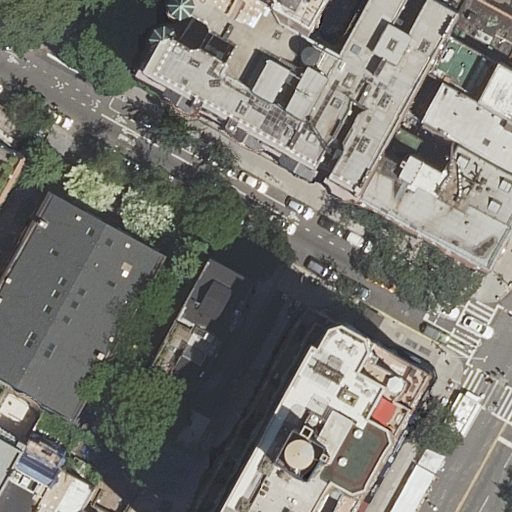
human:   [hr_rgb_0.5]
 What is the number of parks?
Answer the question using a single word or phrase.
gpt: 1

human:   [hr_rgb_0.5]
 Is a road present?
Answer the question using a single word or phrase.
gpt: yes

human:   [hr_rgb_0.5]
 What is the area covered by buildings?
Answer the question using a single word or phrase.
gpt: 4214m2

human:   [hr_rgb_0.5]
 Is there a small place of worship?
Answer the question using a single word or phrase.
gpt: yes

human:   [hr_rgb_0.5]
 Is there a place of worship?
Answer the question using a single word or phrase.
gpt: yes

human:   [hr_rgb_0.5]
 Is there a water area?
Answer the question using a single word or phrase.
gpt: no

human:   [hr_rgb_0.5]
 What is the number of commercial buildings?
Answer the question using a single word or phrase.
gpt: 0

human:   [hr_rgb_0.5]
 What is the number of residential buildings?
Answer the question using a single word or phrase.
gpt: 15

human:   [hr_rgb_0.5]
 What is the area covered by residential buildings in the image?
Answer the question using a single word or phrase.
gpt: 4135m2

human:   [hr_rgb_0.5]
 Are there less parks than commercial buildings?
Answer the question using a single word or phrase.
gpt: no

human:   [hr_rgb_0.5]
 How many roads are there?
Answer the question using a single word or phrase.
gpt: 4

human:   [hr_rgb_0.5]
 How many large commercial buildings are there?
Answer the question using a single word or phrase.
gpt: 0

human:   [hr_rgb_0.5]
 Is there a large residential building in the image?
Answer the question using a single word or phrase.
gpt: yes

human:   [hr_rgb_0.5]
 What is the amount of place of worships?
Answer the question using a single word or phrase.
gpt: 1

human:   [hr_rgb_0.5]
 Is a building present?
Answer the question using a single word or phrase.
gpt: yes

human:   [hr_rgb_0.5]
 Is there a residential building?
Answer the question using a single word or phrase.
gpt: yes

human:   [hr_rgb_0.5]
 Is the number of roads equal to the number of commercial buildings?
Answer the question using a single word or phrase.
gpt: no

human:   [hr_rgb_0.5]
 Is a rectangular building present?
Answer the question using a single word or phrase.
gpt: yes

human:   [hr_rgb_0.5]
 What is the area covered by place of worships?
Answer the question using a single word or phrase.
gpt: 79m2

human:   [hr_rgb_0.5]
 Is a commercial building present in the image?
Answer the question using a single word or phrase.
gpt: no

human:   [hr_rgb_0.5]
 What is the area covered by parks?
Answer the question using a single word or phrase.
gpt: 247m2

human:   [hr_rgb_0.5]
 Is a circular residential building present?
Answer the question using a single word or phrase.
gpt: no

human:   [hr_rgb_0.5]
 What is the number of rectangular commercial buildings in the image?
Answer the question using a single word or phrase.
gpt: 0

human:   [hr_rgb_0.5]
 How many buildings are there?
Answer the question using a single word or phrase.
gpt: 16

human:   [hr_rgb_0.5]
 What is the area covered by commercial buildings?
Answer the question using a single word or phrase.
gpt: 0m2

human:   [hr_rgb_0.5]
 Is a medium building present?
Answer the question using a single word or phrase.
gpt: yes

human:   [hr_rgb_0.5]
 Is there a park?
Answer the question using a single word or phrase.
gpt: yes

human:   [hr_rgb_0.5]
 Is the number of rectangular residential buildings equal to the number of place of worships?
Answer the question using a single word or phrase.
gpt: no

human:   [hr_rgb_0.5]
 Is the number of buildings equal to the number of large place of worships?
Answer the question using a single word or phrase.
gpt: no

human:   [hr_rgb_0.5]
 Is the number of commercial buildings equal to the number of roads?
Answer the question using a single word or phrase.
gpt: no

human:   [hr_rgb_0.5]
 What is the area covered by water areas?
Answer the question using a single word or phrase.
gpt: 0m2

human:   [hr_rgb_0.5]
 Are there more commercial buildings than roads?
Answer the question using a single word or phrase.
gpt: no

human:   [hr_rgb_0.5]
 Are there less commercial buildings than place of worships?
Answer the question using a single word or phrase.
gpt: yes

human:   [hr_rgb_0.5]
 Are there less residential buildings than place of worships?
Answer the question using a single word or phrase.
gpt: no

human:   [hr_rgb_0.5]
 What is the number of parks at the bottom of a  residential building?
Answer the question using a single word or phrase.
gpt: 0

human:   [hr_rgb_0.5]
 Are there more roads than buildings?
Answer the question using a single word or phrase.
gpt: no

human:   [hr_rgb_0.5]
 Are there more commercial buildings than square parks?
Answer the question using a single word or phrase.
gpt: no

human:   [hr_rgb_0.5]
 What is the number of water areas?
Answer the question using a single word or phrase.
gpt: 0

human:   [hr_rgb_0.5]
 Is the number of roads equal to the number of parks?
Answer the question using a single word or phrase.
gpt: no

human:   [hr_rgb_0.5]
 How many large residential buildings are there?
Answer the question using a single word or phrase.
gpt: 3

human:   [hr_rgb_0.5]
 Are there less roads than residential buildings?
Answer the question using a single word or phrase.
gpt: yes

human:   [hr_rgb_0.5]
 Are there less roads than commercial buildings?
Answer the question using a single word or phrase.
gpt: no

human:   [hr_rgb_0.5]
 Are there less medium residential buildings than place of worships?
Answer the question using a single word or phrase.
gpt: no

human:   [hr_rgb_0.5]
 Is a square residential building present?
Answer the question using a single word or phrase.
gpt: no

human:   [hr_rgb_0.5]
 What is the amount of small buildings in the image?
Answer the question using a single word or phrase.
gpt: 8

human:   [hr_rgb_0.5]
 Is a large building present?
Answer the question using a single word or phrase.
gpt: yes

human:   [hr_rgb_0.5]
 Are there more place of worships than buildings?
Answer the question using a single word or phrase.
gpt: no

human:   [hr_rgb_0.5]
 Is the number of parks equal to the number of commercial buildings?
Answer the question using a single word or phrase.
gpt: no

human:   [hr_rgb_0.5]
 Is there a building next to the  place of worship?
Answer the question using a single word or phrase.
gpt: yes

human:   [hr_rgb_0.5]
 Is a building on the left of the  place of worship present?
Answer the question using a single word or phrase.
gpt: no

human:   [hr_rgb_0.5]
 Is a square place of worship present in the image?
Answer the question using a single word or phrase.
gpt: no

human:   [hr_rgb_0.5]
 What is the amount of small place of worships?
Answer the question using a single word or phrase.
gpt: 1

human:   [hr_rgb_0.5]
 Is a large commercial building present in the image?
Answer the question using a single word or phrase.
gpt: no

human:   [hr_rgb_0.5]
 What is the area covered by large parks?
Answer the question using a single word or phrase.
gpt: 0m2

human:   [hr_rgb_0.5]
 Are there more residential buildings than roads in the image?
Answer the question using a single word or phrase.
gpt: yes

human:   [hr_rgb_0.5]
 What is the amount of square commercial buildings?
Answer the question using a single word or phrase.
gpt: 0

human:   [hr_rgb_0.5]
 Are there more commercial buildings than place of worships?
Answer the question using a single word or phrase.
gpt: no

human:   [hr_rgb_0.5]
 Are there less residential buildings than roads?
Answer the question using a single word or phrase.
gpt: no

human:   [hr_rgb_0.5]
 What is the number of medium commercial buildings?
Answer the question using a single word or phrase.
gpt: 0

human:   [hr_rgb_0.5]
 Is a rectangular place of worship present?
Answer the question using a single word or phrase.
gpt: yes

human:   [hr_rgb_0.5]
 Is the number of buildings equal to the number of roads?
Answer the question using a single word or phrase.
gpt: no

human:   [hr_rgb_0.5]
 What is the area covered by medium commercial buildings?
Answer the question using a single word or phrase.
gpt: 0m2

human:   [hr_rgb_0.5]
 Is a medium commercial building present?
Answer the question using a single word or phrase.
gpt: no

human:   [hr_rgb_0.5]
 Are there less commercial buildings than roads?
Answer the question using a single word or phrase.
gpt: yes